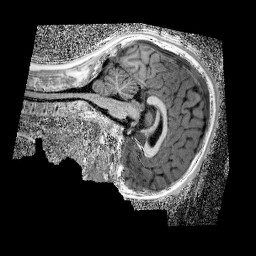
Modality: UNIT1_denoised
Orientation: sagittal
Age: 10
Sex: female
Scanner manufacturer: siemens
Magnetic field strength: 3 T
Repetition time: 4 s
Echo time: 0.00299 s